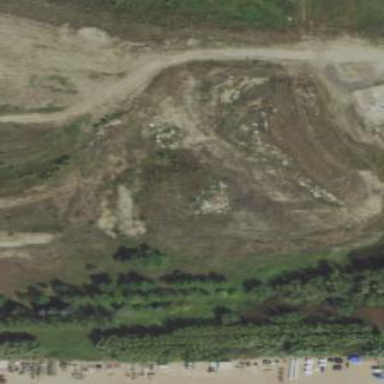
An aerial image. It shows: Quarry area.